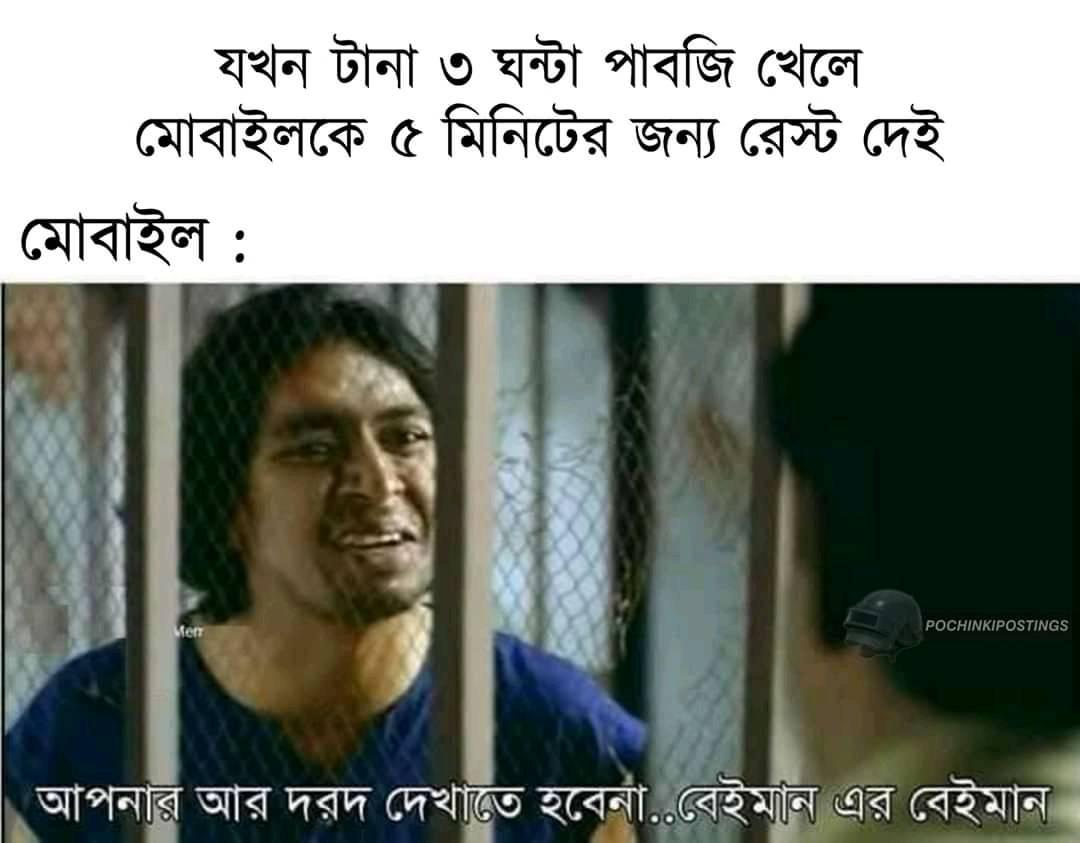
Text: যখন টানা ৩ ঘন্টা পাবজি খেলে মোবাইলকে ৫ মিনিটের জন্য রেস্ট দেই মোবাইল: আপানার আর দরদ দেখাতে হবেনা... বেইমান এর বেইমান
Label: Non Hate